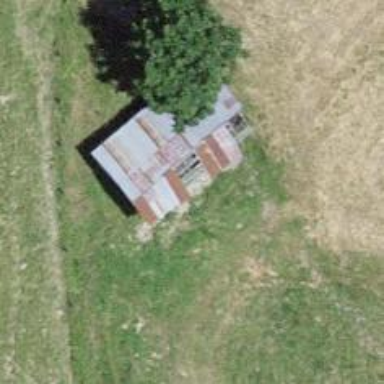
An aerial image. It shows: Farm auxiliary building.